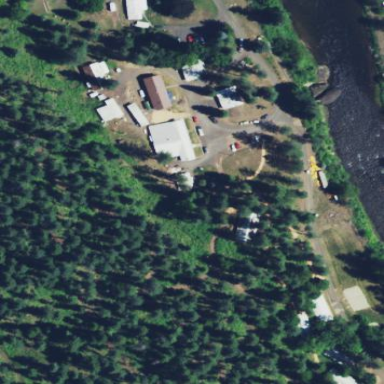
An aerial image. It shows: Summer camp set on leisure land.